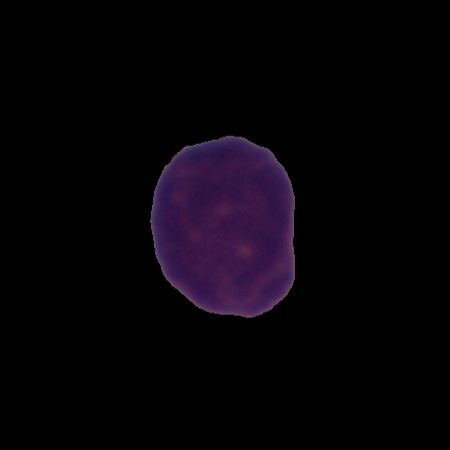
Label: healthy